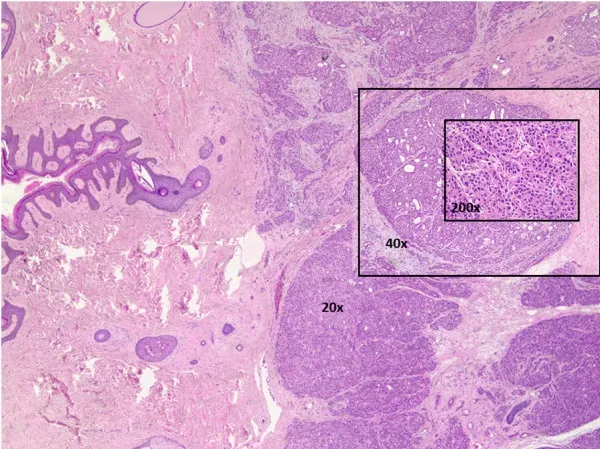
Apocrine sweat gland carcinoma is moderate to poorly differentiated. Hematoxylin & eosin stained. 20x, 40x, and 200x magnifications.
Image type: pathology (h&e)